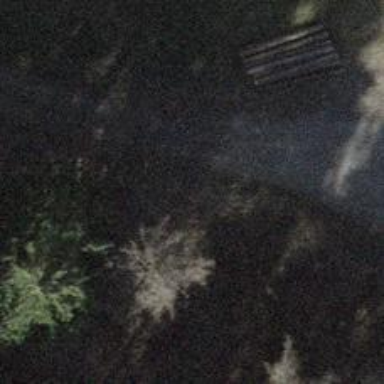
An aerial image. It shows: Bench.